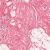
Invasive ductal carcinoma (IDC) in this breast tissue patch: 0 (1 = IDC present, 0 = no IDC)